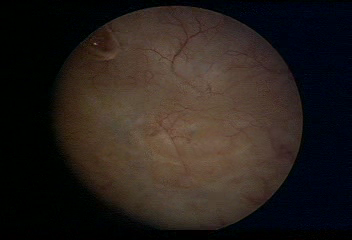
Modality: WLC
Class: Normal mucosa
Bladder cancer association: No